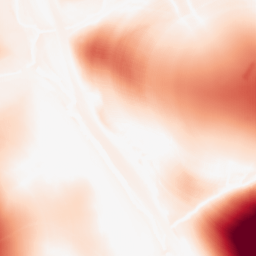
Category: morphological
Decomposition family: morphological
Decomposition parameters: operation: opening
size: 100
Upsampling method: fft_zeropad
Upsampling parameters: scale: 2
Upsampling scale: 2